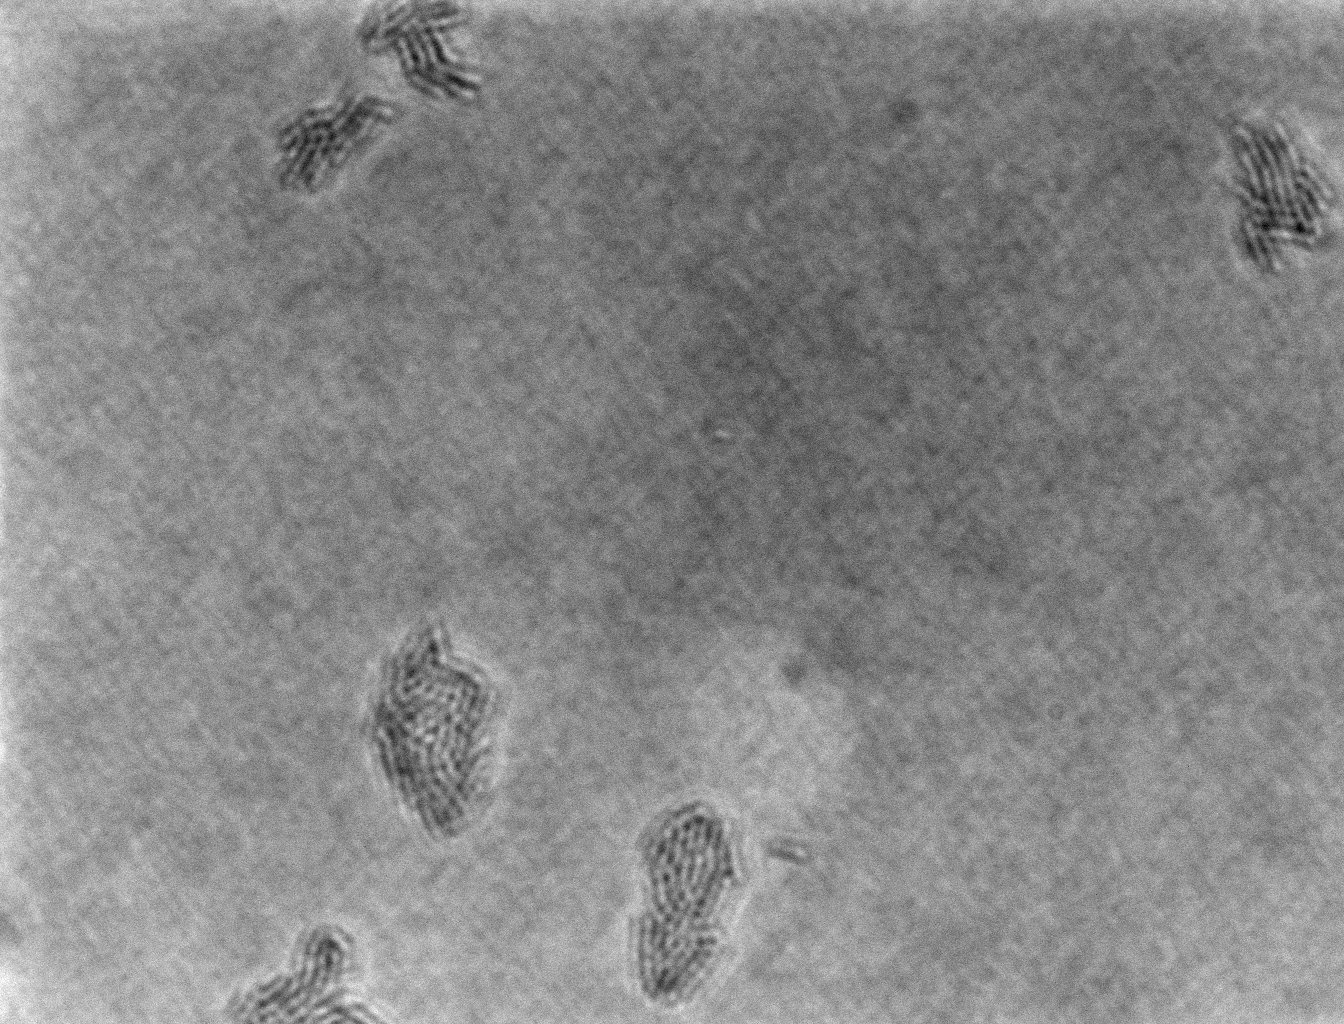
Brightfield microscopy, 60x objective, 3 h incubation